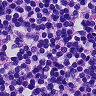
Metastatic tissue present: no